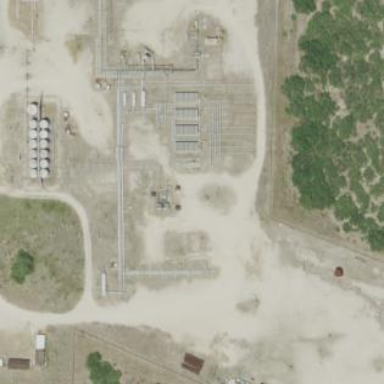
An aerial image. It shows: Fenced industrial area dedicated to gas operations.